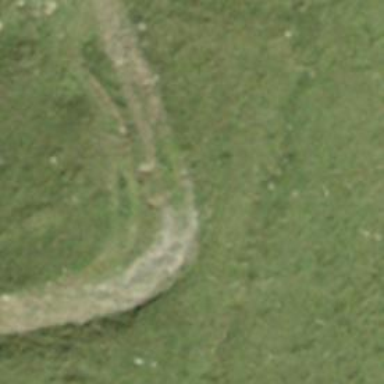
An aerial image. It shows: Ground path.